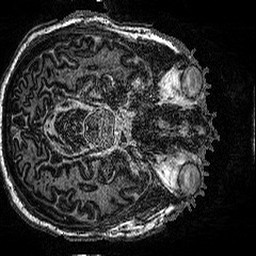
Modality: MP2RAGE
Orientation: axial
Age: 67
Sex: male
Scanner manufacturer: siemens
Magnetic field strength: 3 T
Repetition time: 5 s
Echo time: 0.00298 s